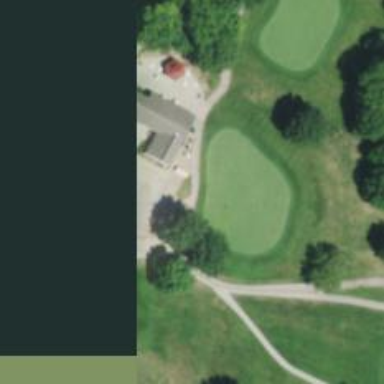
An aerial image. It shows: Path for both roads and golfers.